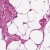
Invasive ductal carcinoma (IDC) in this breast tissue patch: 0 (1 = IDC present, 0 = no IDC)